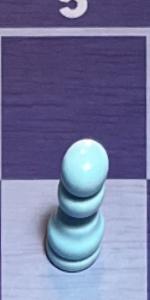
Label: Pawn_White